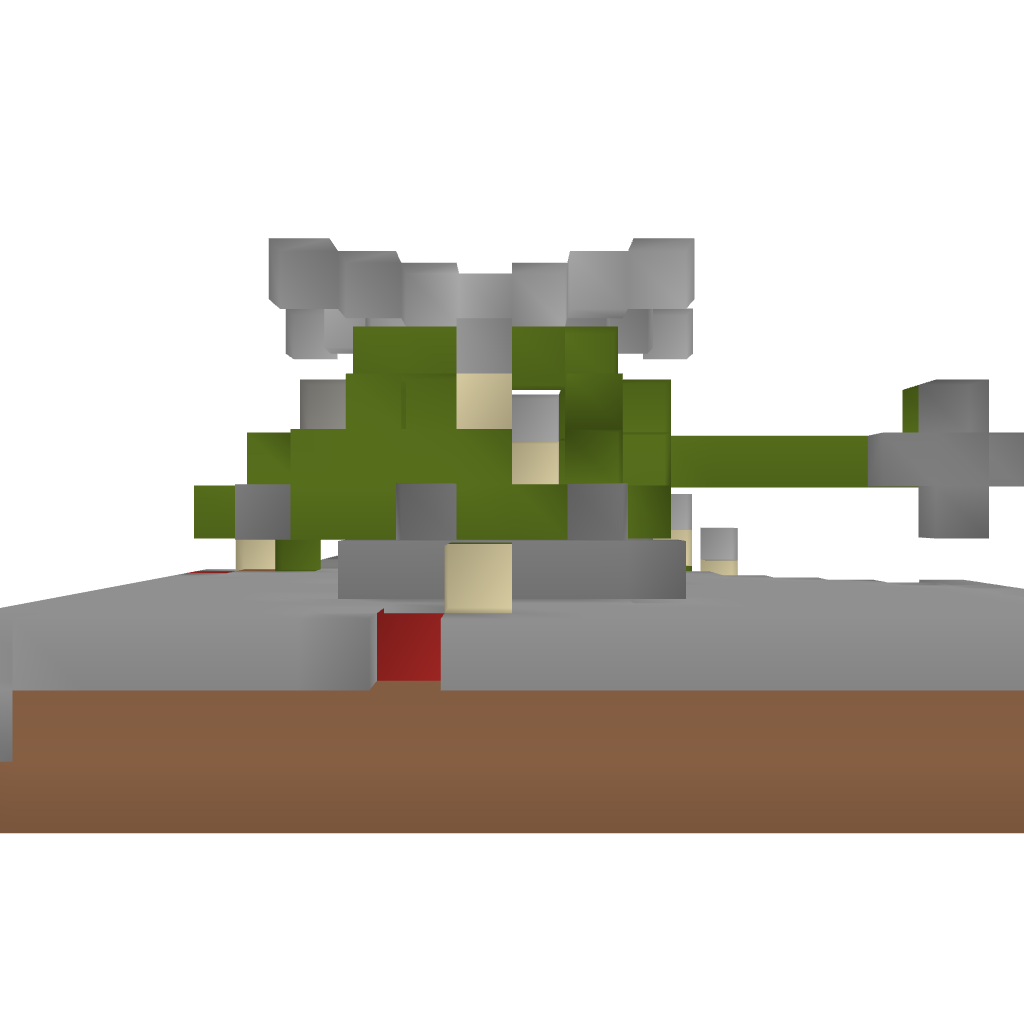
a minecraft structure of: Chopper Scene